Field crop: maize
Growth stage: 2
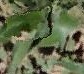
Species: maize